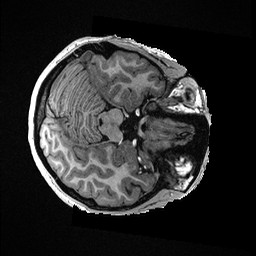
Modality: T1w
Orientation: axial
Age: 24
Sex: female
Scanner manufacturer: ge
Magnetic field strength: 3 T
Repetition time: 0.006952 s
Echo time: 0.00292 s